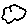
Label: cloud